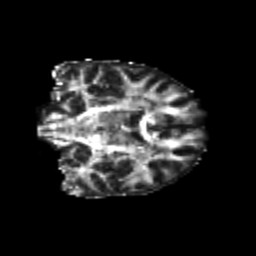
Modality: FA
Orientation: coronal
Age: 22
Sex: female
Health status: healthy
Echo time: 0.074 s